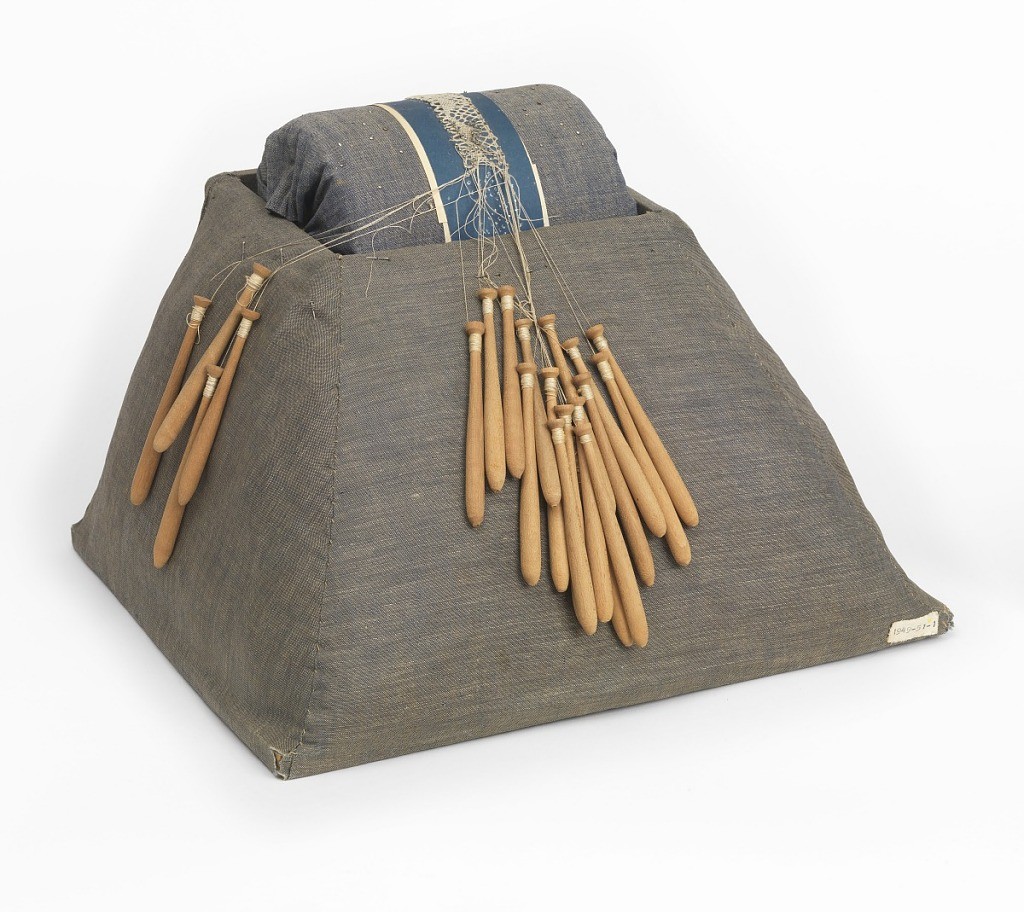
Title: Pillow for making bobbin lace
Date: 19th century
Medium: Technique: patterns and tools
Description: Bobbin lace making pillow with pattern, bobbins and lace partially worked.